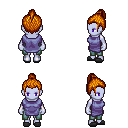
a pixel art fantasy rpg character, female body template, dark elf, purple skin, chain tabard jacket, teal pants, dark blonde short topknot hairstyle, gray slippers, four views (front, back, left, right), 2x2 character sprite sheet, small pixel art, hard edges, no anti-aliasing